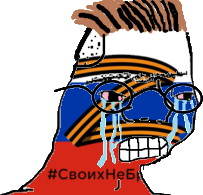
Label: 5_Zoomer